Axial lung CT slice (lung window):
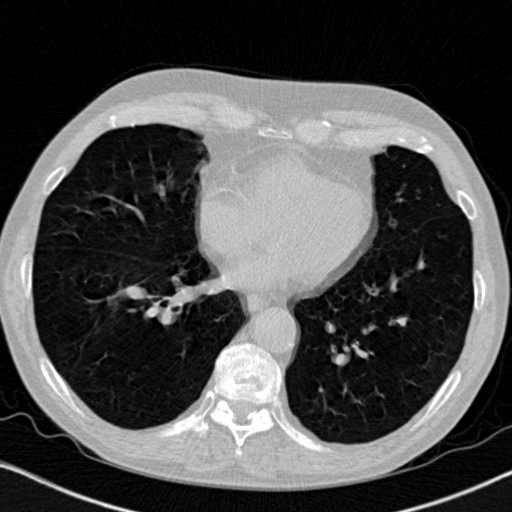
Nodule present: no